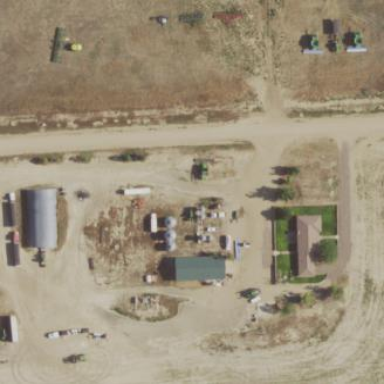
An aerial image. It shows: Farmyard area.